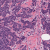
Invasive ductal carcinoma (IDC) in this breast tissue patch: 1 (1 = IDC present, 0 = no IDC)